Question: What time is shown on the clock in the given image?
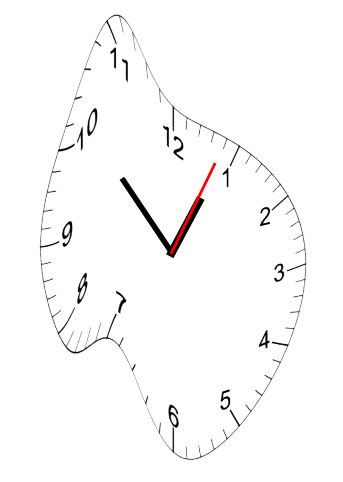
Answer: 12:52:04